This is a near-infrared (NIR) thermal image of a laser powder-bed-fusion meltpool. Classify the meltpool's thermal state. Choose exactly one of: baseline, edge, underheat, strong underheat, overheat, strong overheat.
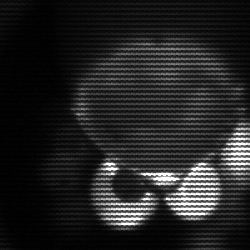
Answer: edge